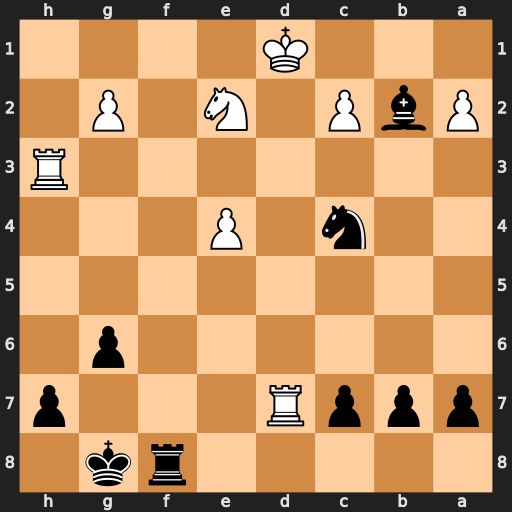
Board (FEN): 5rk1/pppR3p/6p1/8/2n1P3/7R/PbP1N1P1/3K4
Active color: b
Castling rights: -
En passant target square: -
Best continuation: Rf1#